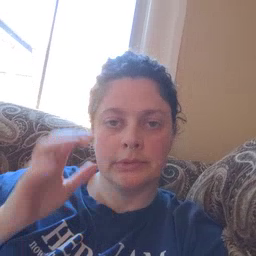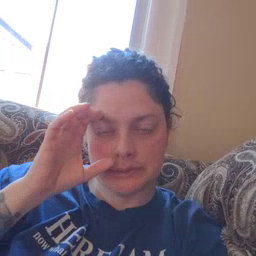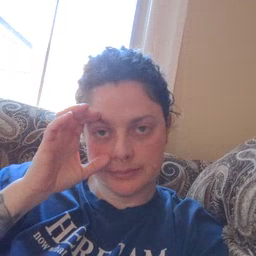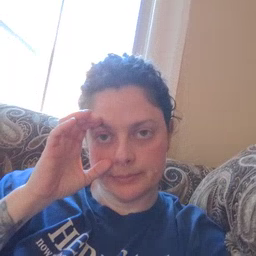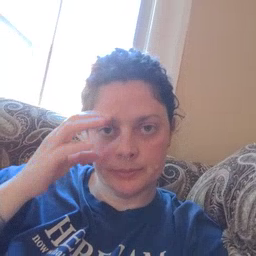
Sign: listen